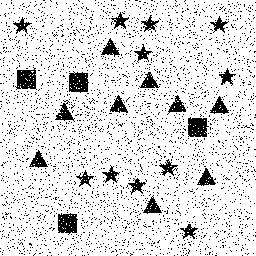
Squares: 4
Triangles: 9
Stars: 11
Total shapes: 24